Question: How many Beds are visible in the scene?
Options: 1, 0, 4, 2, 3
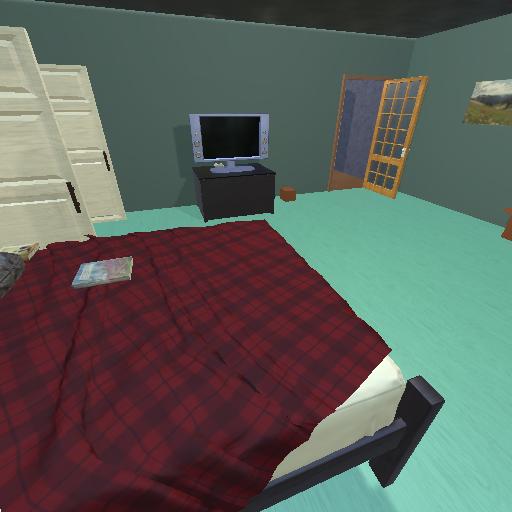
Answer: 1